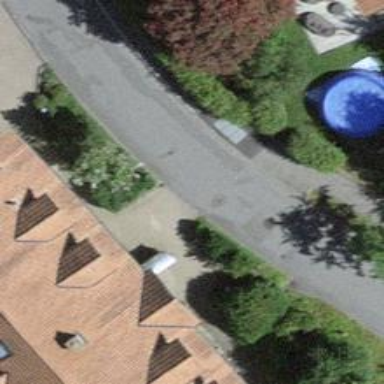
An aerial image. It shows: Residential road with asphalt surface and no sidewalk.